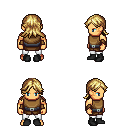
a pixel art fantasy rpg character, male body template, human, tanned skin, leather chest armor, white pants, blonde loose hair, cloth bracers, black shoes, four views (front, back, left, right), 2x2 character sprite sheet, small pixel art, hard edges, no anti-aliasing